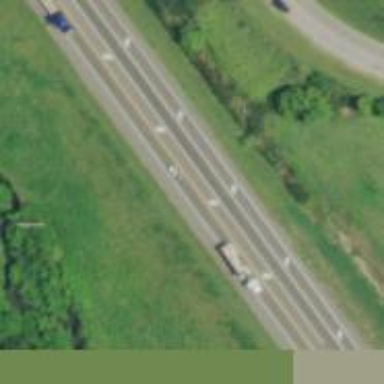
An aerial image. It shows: Trunk highway that is classified as urban expressway.